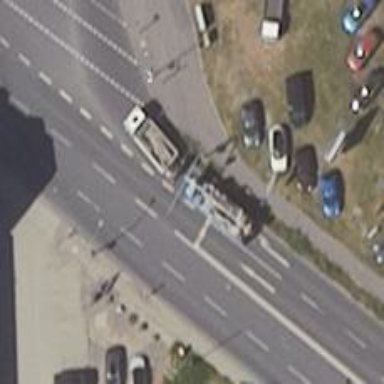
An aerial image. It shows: Road with traffic signals.